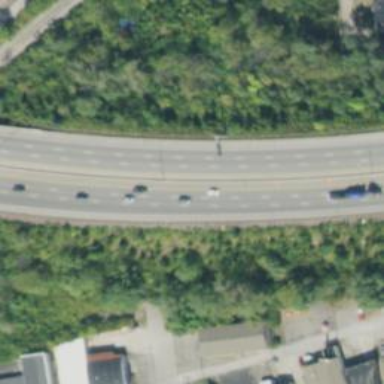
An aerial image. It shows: Motorway with embankment.